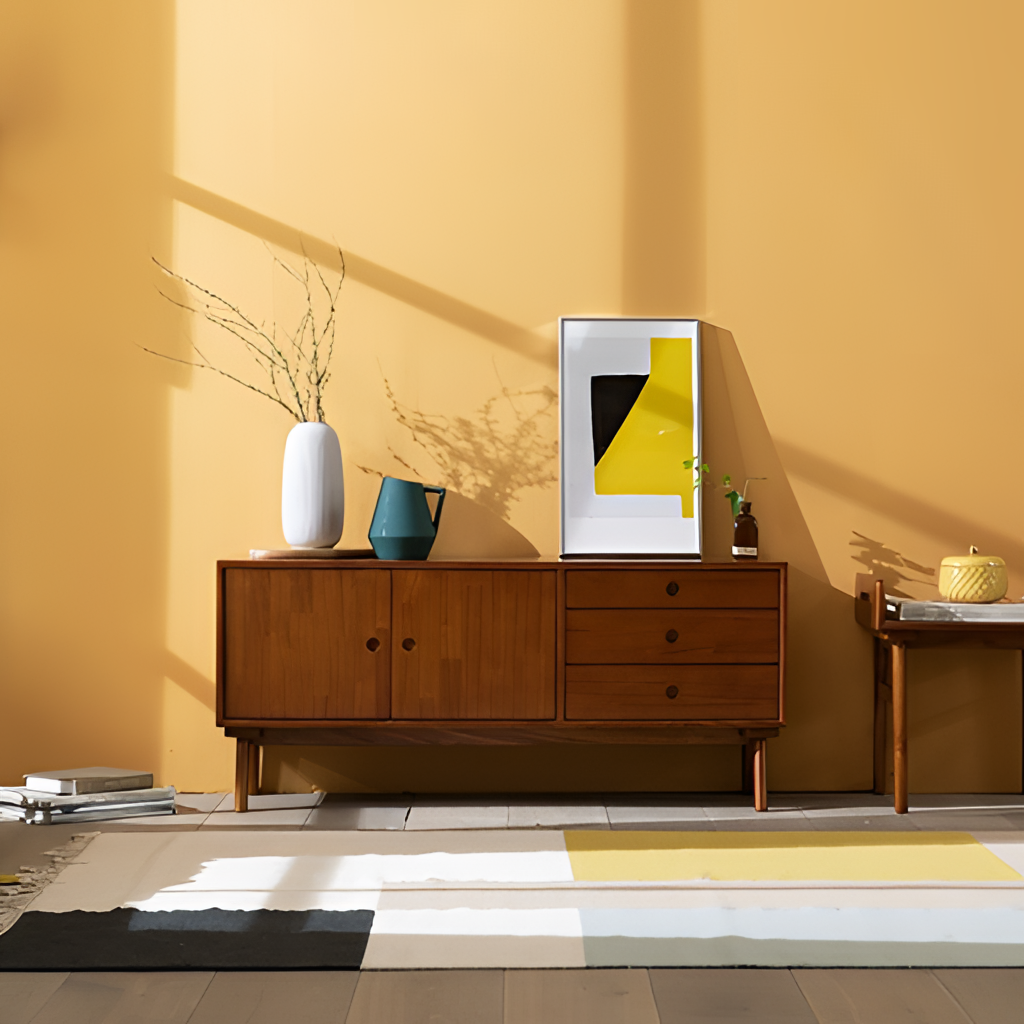
wood sideboard, living room, wood flooring, with plank pattern, yellow paint wallpaper, with solid pattern, mid-century modern